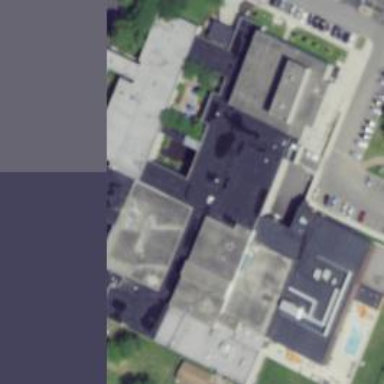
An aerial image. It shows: Community center building.